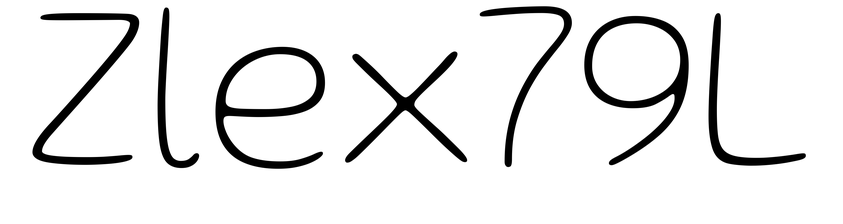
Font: Gluten_Thin